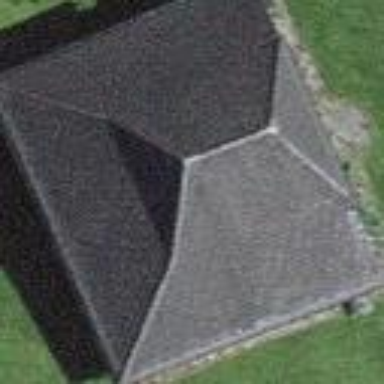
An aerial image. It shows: Barn.